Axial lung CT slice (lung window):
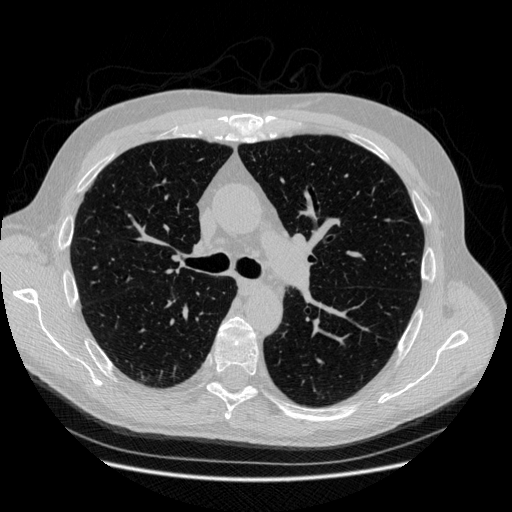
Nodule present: no